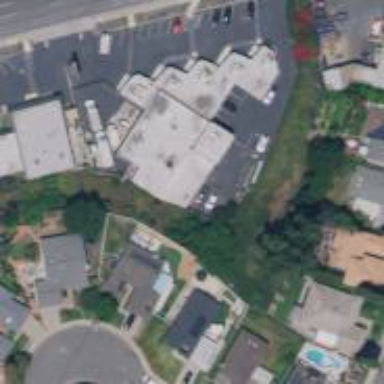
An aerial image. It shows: Commercial building.